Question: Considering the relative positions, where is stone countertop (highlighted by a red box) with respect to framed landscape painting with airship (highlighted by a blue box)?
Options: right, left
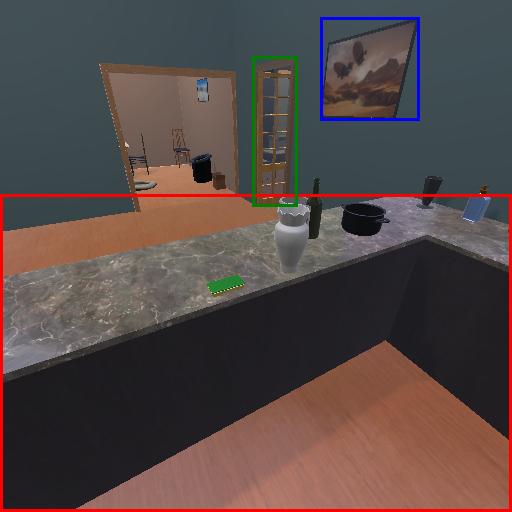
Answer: right